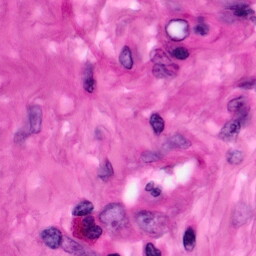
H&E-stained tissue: Pancreatic